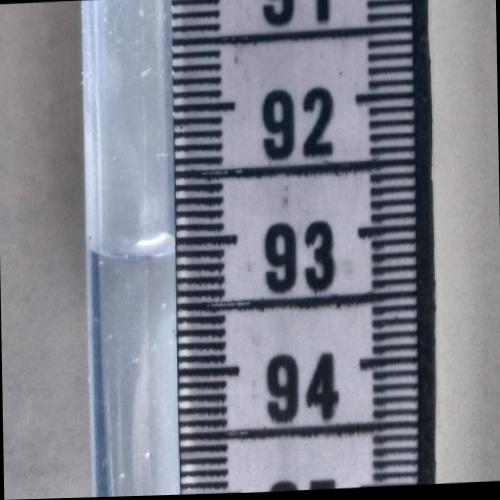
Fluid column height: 93.1 cm